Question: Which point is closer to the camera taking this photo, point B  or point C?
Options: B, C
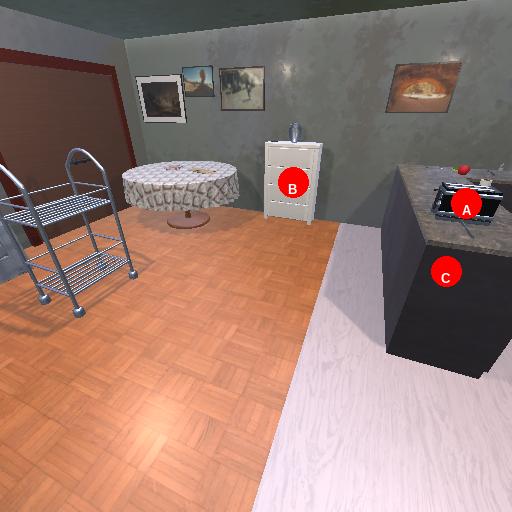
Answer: B